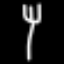
Label: fork